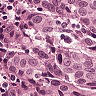
Metastatic tissue present: yes